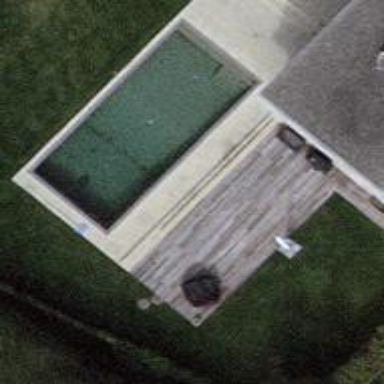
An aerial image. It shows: Swimming pool located in leisure land.